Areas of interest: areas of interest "Sport and cultural"
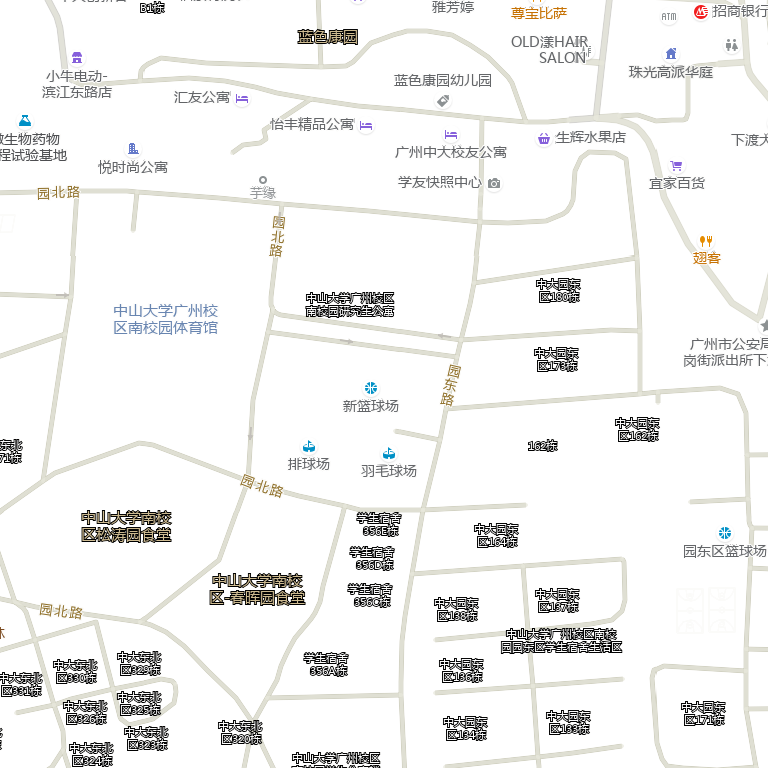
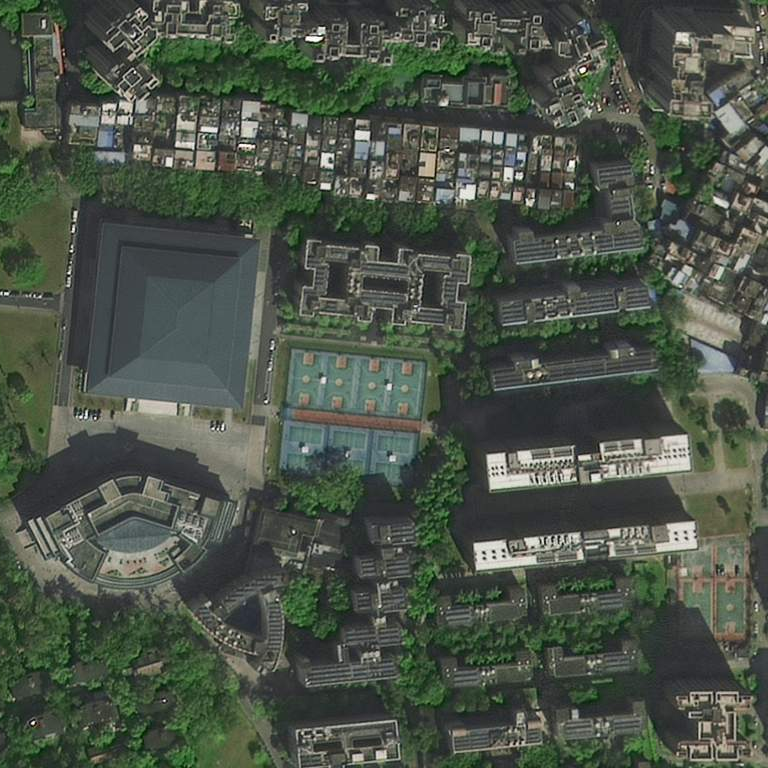